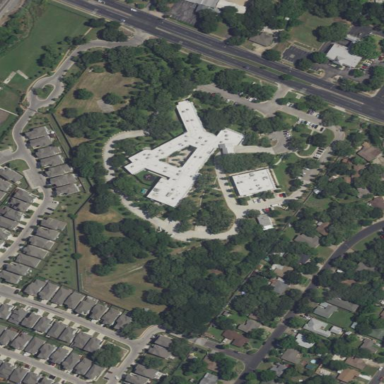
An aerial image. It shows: Hospital providing healthcare services.